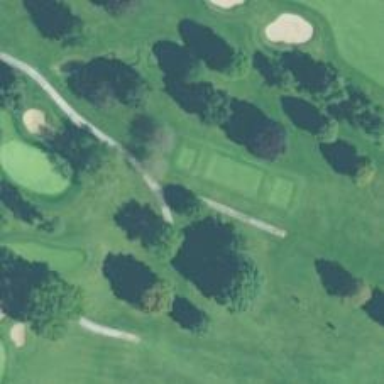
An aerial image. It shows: Path for both roads and golfers.